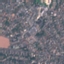
Land use / land cover: Residential